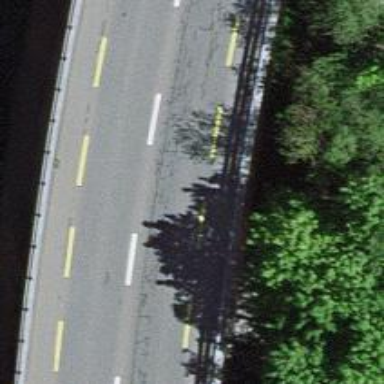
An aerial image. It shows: Secondary road with asphalt surface. The road includes bridge with designated lane for cyclists on both sides.